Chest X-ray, AP view. Patient: 14 years old, sex M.
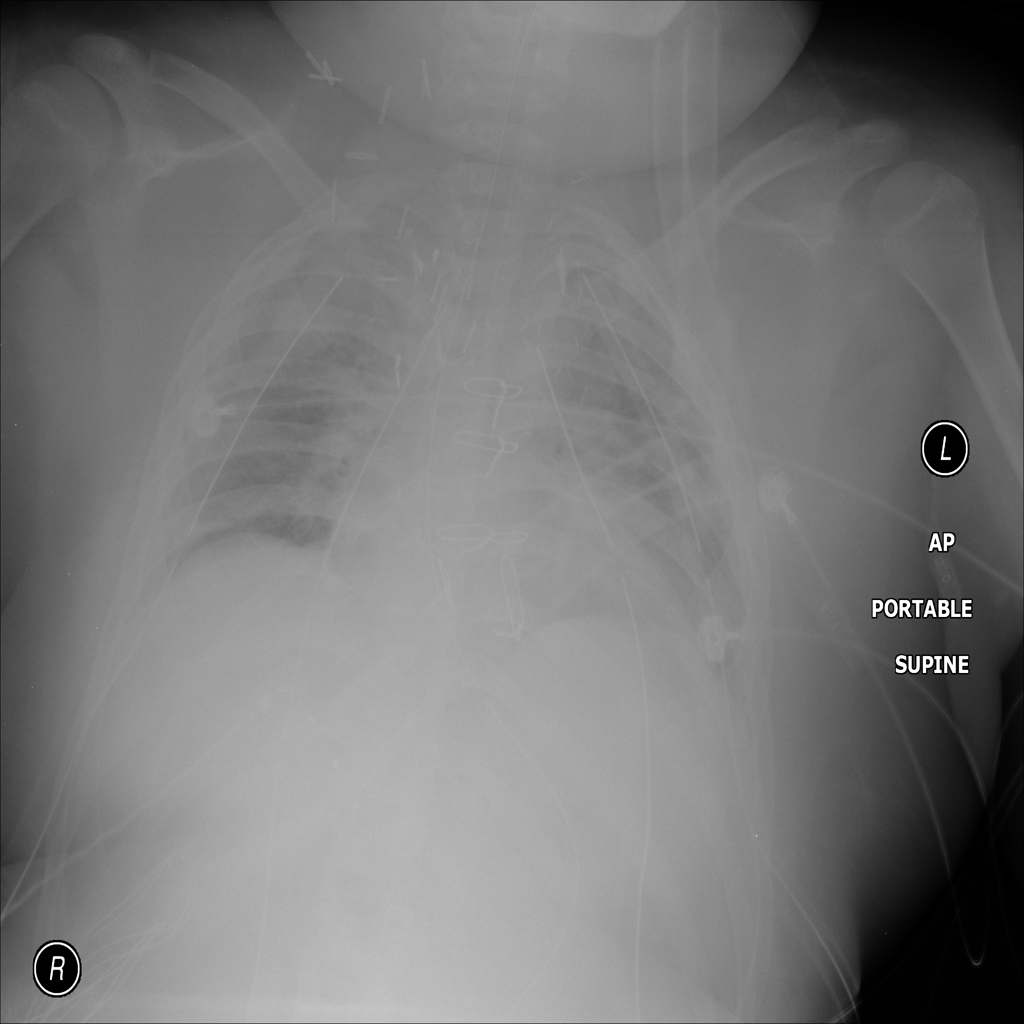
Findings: No Finding